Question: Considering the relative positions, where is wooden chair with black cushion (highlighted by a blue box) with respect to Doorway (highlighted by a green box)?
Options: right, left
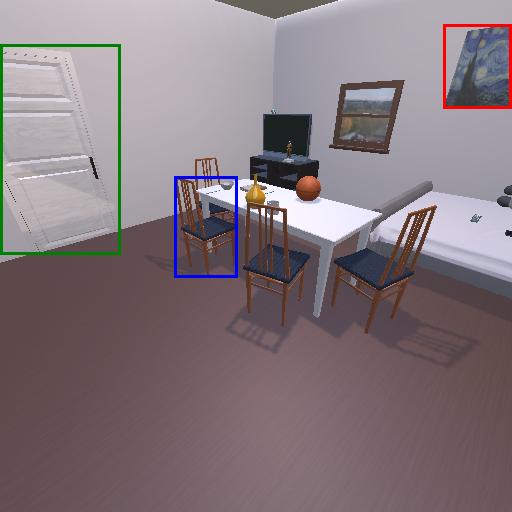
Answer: right